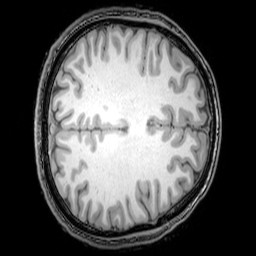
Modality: T1w
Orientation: axial
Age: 22
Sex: male
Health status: healthy
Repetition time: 0.081 s
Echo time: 0.037 s